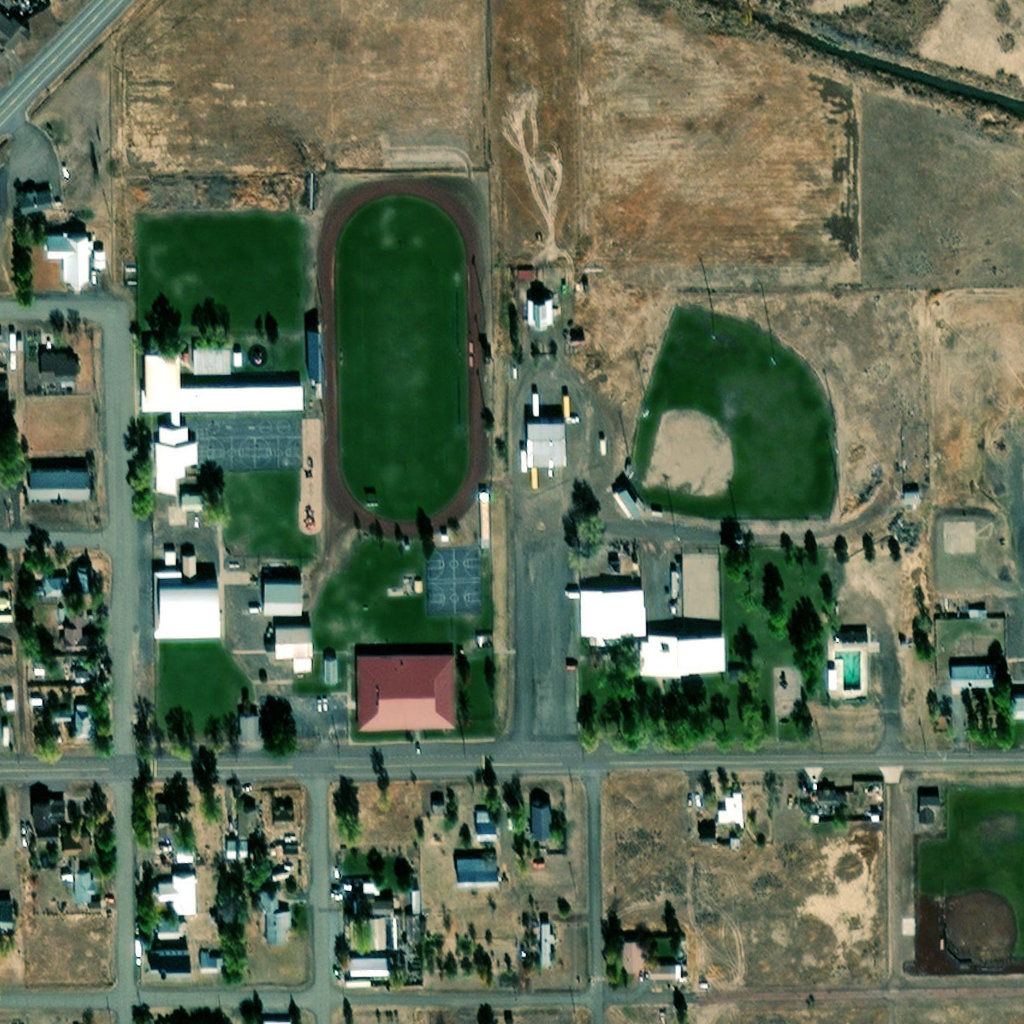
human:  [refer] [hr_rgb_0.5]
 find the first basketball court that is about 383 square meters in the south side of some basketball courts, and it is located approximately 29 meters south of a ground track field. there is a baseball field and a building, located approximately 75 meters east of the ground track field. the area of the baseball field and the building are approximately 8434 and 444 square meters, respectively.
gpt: <box>[[41, 56, 46, 59, 0]]</box>